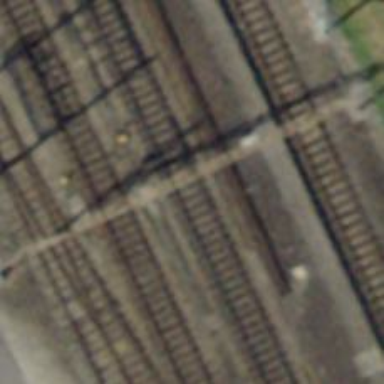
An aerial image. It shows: Solitary milestone along the railway.